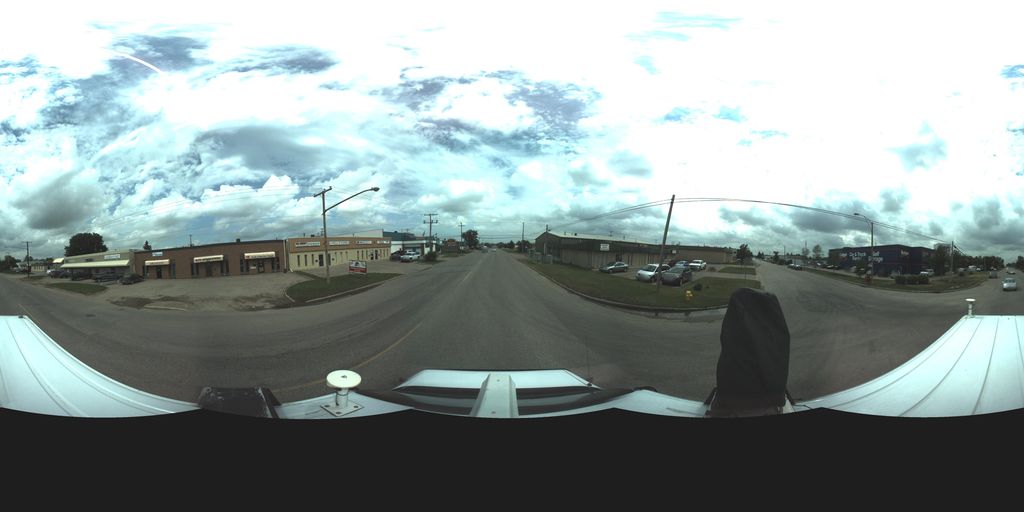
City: saskatoon